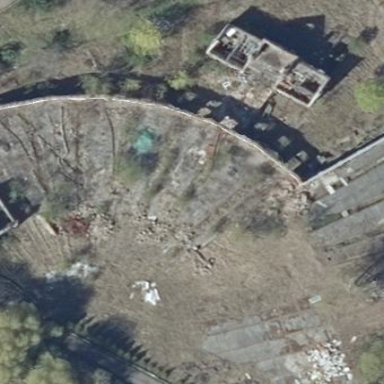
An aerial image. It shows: Scene of historic ruins.